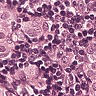
Metastatic tissue present: yes